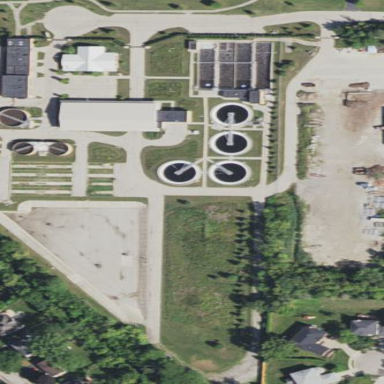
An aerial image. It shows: Wastewater plant enclosed by chain-link fence.